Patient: sex F, age 28
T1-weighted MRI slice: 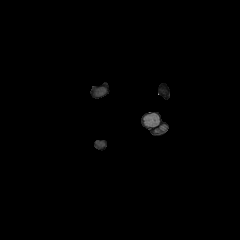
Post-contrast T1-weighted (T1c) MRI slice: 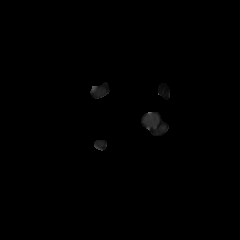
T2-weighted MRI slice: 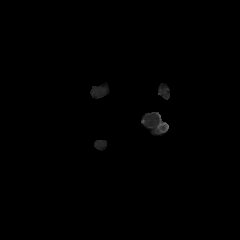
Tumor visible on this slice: no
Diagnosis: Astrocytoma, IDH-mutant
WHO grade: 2